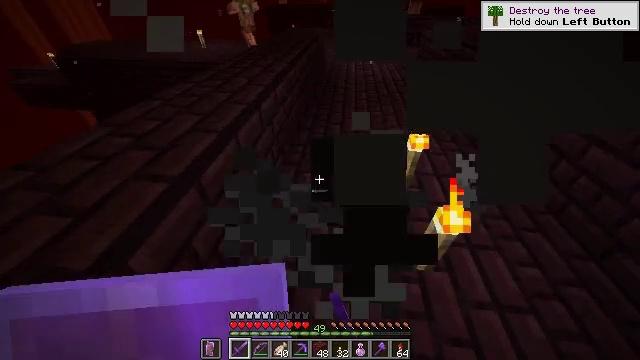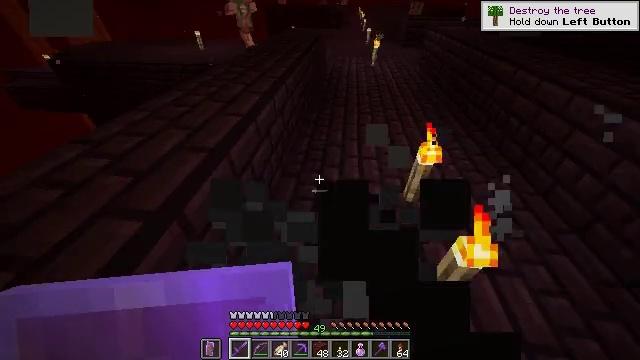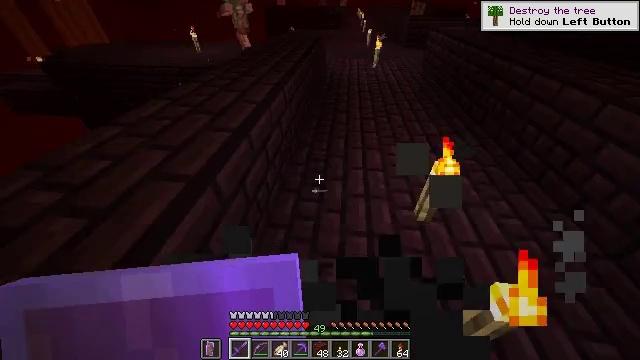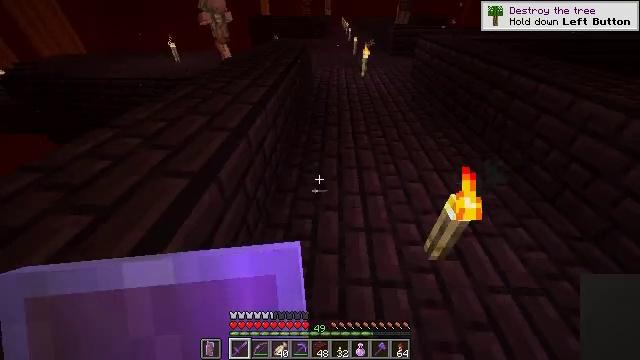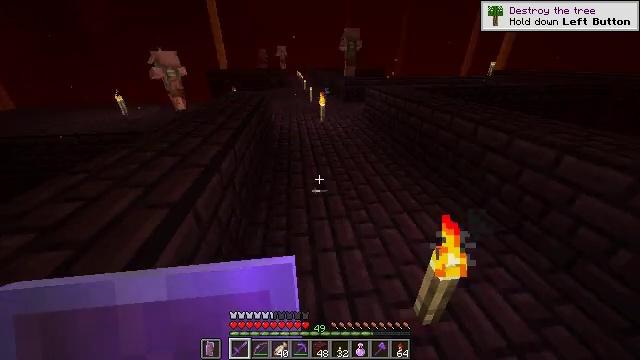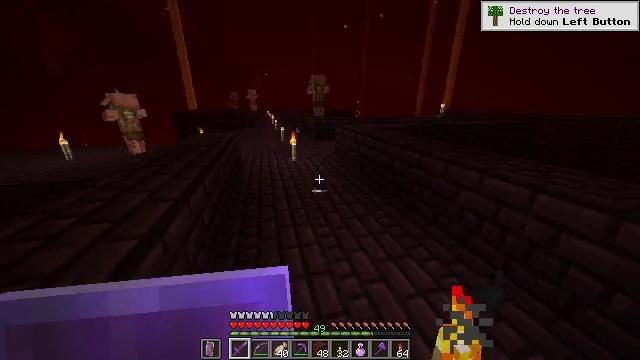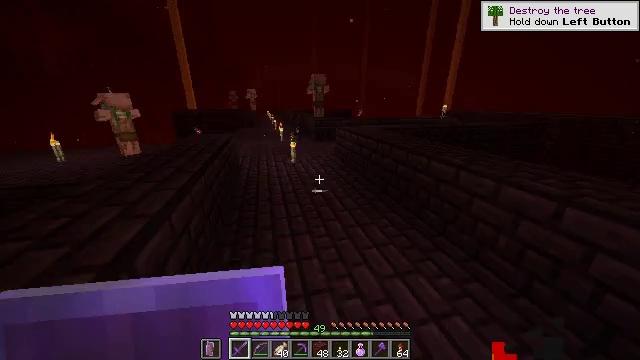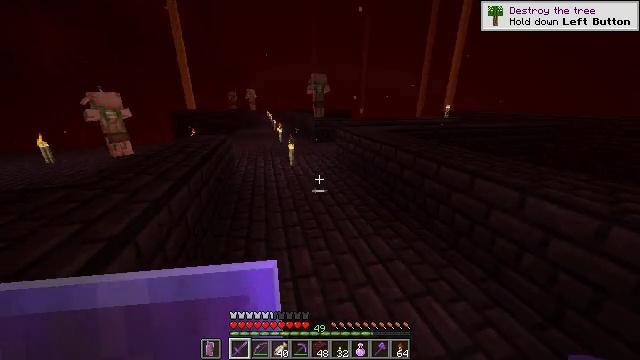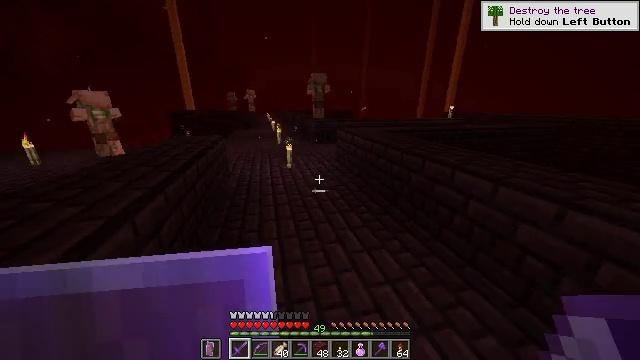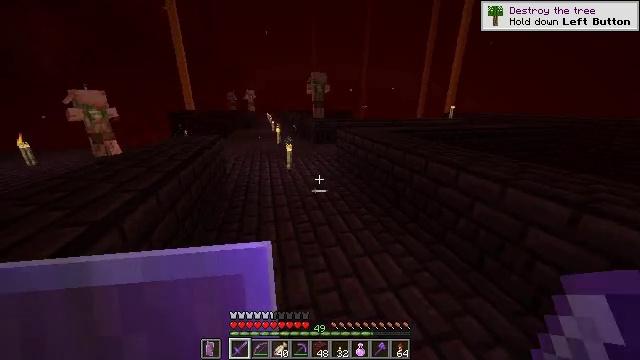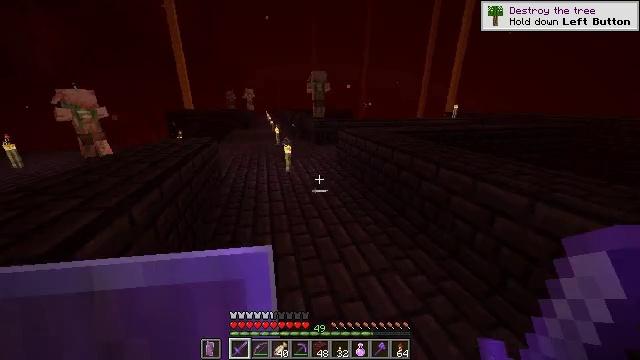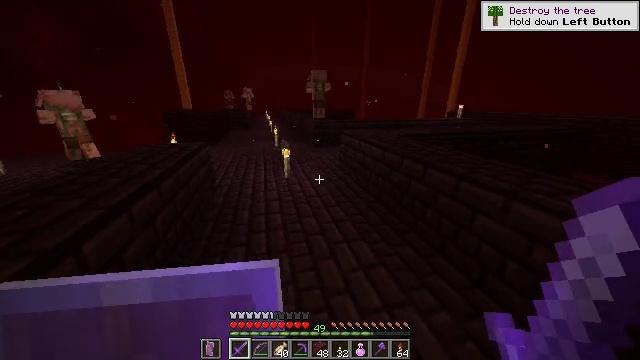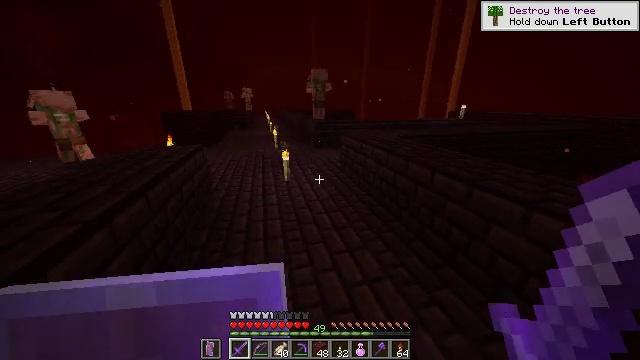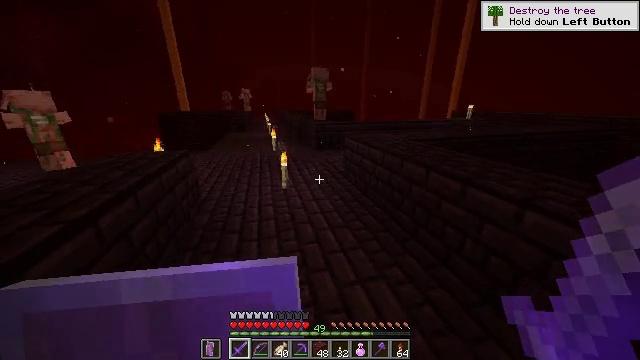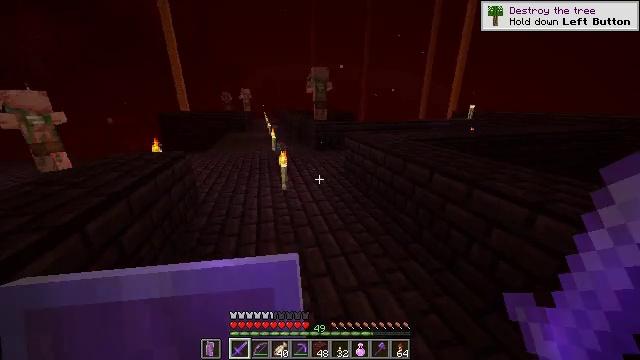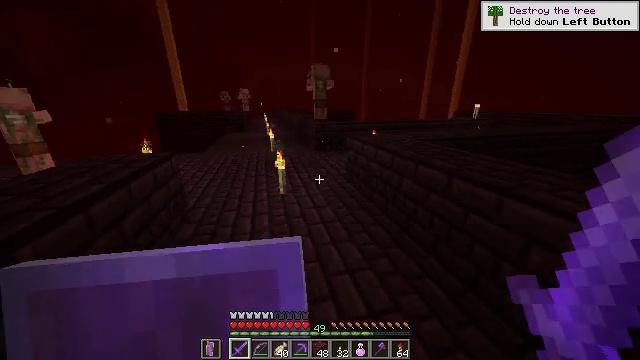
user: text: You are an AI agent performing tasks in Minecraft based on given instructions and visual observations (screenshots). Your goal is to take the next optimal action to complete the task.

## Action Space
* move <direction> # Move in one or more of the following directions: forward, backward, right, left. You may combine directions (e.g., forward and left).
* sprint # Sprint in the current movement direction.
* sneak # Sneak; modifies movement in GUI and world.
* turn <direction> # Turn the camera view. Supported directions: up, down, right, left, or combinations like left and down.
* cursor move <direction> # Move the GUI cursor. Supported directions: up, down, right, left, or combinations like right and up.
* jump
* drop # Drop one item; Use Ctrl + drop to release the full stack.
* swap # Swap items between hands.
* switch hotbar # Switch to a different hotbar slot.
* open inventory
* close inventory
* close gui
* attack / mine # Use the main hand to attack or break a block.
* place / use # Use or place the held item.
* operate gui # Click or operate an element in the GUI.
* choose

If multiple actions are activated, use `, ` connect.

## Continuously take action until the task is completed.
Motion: motion action
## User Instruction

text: Collect nether bricks for building.
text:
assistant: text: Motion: move forward, sprint
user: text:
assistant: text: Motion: move forward, sprint
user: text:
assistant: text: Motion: move forward, sprint, turn right and up
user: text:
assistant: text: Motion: move forward, sprint, turn right and up
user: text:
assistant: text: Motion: move forward, sprint, turn right and up
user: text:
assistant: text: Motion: move forward, sprint
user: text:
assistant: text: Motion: move forward, sprint
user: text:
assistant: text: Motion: move forward, sprint
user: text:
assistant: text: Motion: move forward, sprint
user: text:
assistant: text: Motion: move forward, sprint
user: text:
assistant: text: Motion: move forward, sprint
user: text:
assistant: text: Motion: move forward, sprint
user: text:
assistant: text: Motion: move forward, sprint
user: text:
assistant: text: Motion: move forward, sprint
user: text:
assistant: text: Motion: move forward, sprint
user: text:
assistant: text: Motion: move forward, sprint
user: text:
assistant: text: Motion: move forward, sprint
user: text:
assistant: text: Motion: move forward, sprint, turn left and down
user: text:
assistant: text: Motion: move forward, sprint, turn left
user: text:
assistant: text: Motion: move forward, sprint
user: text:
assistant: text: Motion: move forward, sprint, turn left
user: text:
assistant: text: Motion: move forward, sprint, turn left and down
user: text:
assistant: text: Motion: move forward, sprint, turn left and down
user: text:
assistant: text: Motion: move forward, sprint
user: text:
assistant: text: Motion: move forward, sprint
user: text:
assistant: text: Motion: move forward, sprint
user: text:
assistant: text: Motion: move forward, sprint
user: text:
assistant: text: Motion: move forward, sprint
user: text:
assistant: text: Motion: move forward, sprint
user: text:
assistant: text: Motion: move forward, sprint